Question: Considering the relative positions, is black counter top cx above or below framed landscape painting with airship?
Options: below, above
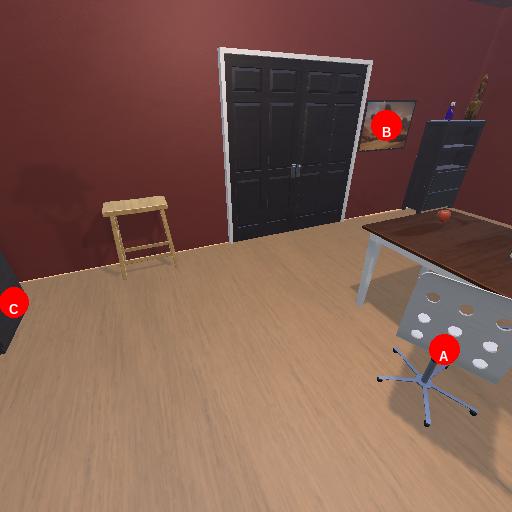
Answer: below